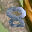
Label: 8